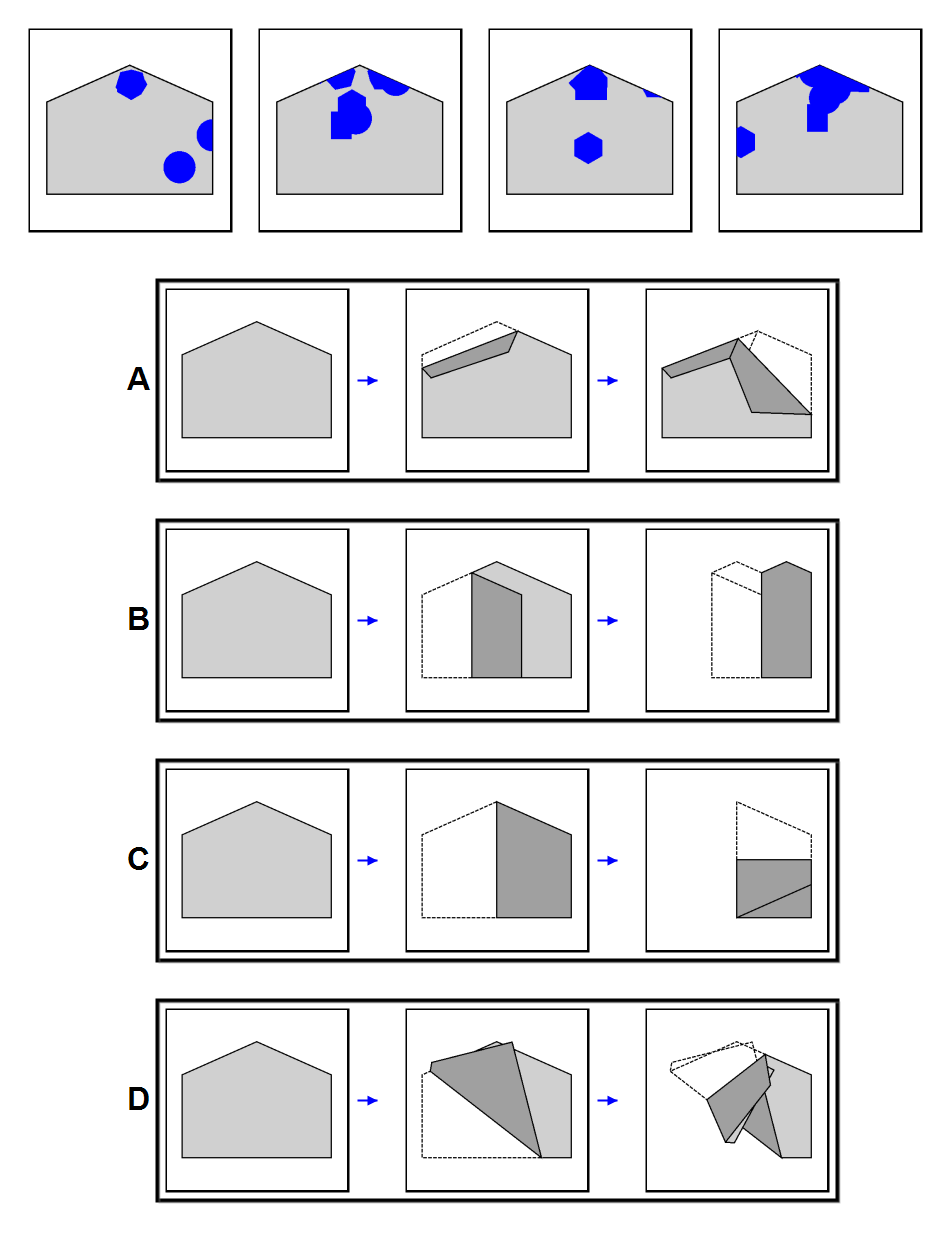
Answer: A